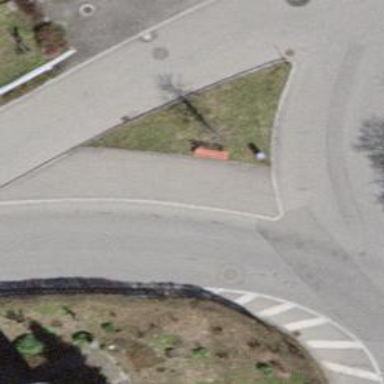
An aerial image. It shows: Bench for seating.